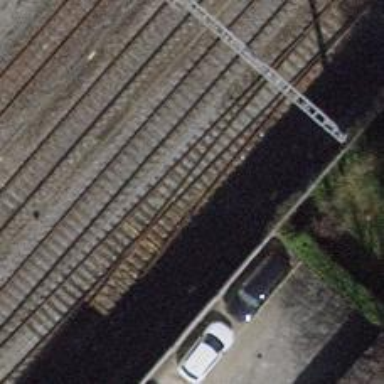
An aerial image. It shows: Railway yard with electrified tracks and single track.